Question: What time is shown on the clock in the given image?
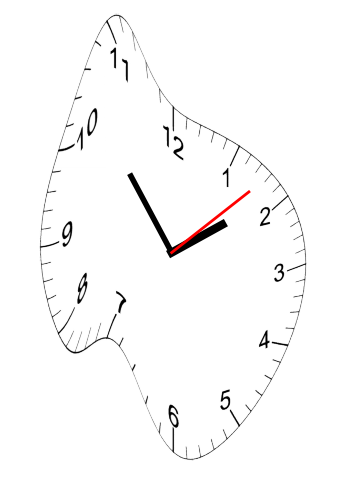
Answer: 01:53:08